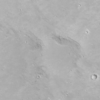
Label: not_dusty